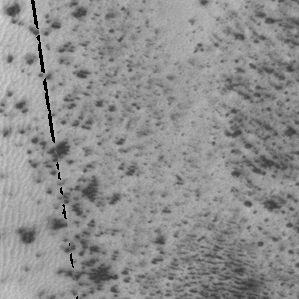
Label: frost